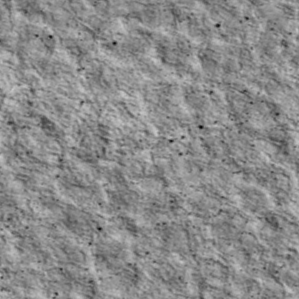
Label: non_frost